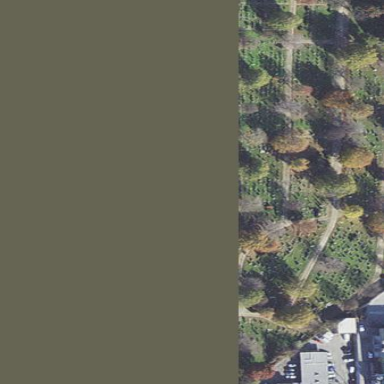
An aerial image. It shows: Cemetery enclosed by fence.